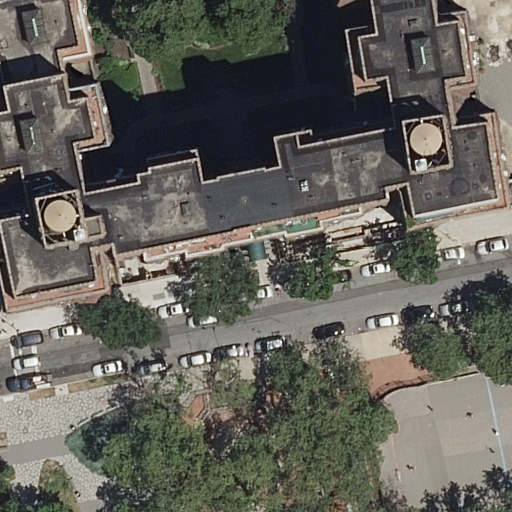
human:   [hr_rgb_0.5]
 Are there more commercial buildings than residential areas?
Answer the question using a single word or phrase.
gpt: no

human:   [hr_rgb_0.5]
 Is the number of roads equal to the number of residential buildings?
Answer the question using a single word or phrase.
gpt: no

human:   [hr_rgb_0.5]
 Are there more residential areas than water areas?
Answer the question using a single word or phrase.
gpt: yes

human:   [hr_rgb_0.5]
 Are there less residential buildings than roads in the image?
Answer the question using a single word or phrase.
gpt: yes

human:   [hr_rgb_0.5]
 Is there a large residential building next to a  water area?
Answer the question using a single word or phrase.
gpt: no

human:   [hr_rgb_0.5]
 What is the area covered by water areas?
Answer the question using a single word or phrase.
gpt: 0m2

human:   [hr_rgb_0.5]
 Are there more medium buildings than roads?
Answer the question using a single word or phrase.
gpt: no

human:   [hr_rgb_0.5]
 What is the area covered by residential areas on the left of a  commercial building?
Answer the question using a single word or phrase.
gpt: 0m2

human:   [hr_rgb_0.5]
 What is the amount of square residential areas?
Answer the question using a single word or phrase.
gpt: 0

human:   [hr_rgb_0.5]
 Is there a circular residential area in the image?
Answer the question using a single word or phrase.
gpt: no

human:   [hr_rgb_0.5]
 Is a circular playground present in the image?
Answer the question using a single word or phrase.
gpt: no

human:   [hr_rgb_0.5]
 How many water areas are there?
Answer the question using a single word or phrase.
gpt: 0

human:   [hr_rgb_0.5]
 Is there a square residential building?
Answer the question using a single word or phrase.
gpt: no

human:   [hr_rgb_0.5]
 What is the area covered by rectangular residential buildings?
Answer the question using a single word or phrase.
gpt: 0m2

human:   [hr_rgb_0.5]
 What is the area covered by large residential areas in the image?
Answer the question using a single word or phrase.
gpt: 3225m2

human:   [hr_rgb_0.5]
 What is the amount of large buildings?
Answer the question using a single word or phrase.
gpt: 1

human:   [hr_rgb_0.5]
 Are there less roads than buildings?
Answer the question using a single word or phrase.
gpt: no

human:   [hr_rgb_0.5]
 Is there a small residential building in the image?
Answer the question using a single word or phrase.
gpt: no

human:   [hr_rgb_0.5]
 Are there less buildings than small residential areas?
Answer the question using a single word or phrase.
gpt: no

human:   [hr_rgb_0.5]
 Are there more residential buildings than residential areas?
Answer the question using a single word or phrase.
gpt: no

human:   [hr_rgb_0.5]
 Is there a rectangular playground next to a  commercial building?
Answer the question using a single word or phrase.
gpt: no

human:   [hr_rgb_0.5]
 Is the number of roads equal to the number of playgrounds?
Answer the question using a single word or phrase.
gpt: no

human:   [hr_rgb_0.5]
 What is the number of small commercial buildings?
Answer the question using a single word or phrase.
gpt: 0

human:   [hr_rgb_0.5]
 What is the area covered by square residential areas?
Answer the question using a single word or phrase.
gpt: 0m2

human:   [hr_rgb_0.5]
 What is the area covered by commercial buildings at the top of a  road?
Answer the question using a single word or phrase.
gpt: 0m2

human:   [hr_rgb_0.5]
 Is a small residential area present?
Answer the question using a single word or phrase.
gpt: no

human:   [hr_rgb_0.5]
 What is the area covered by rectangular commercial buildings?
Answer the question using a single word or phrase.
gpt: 0m2

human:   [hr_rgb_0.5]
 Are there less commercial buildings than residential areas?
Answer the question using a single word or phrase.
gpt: yes

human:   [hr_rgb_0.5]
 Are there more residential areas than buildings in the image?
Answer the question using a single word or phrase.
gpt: no

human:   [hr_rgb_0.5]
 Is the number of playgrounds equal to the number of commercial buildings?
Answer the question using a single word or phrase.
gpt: no

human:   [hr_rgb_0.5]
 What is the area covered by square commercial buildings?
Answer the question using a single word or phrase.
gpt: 0m2

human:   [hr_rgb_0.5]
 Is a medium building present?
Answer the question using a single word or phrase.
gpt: no

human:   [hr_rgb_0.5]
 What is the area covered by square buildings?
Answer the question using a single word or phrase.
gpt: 0m2

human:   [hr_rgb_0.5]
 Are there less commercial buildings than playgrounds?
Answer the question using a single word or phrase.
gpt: yes

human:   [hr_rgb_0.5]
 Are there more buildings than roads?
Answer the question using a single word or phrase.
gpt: no

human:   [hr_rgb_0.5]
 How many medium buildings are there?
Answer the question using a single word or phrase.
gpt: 0